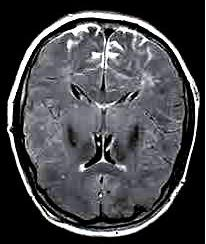
Label: notumor